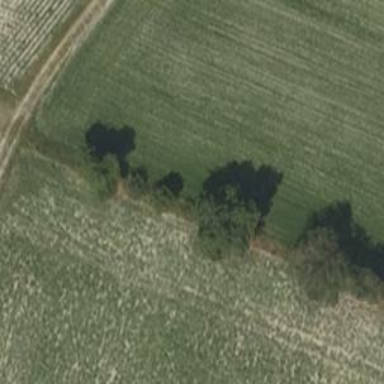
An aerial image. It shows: Evergreen broadleaved tree.